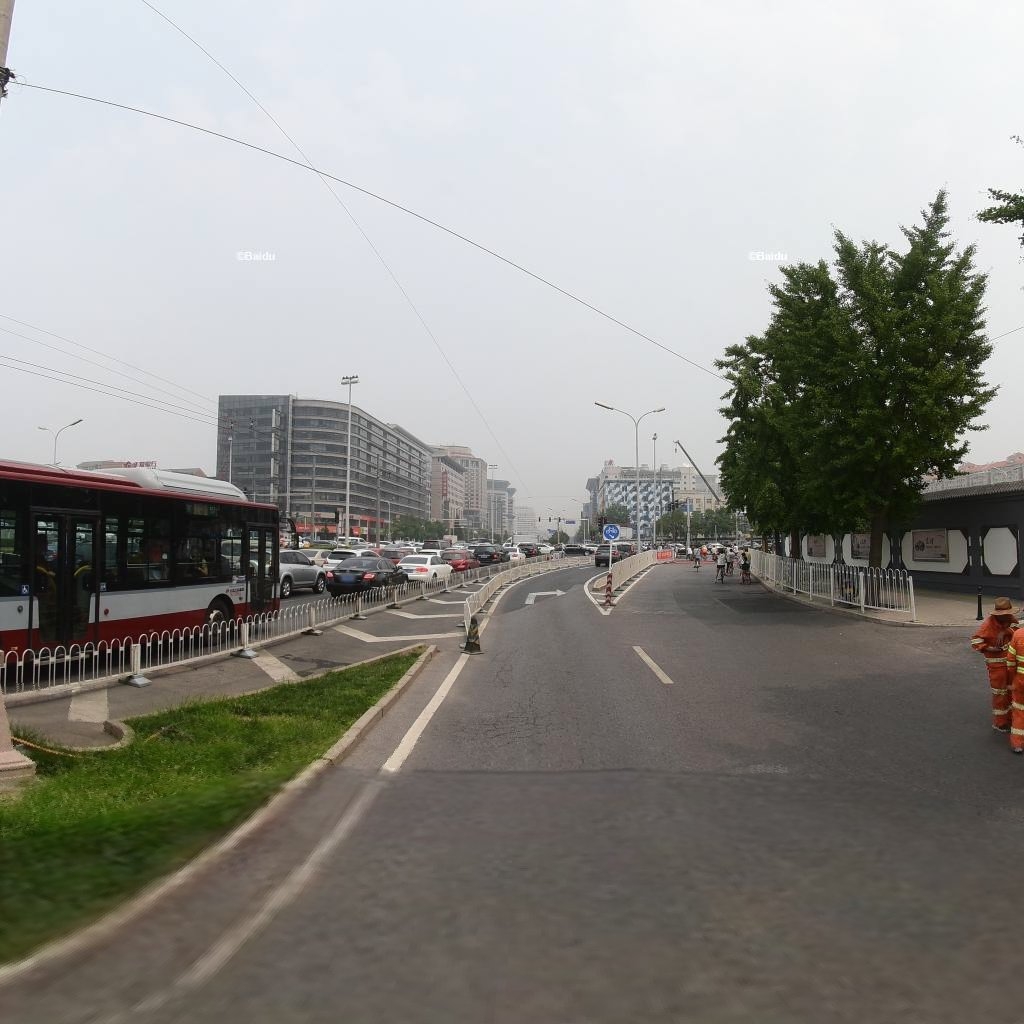
Region: Dongcheng
Road damage annotations: manhole cover, alligator crack, manhole cover